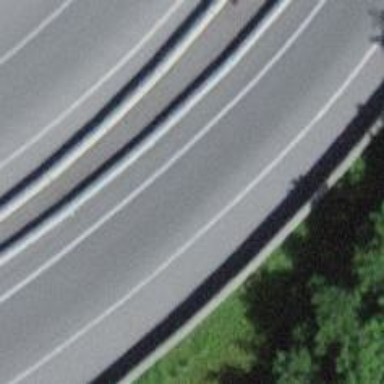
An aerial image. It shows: Motorway link.